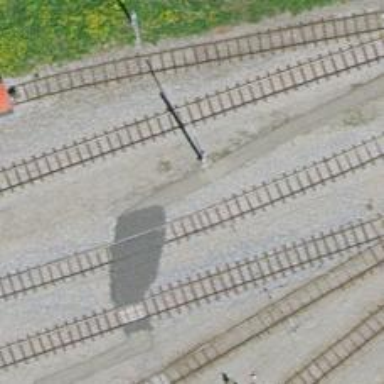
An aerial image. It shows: Railway buffer stop.